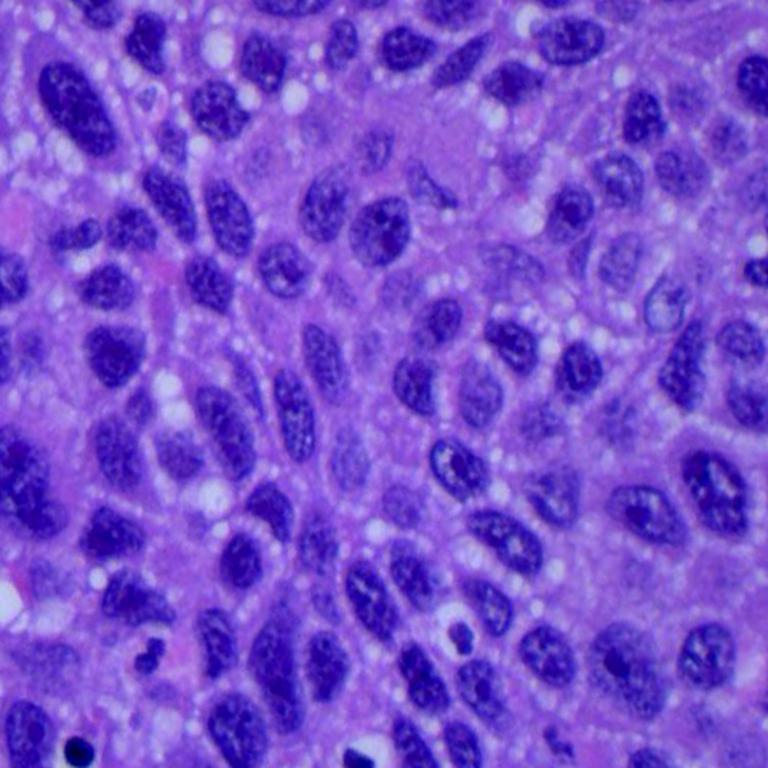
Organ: lung
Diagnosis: squamous carcinomas